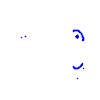
Particle: pion